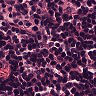
Metastatic tissue present: no